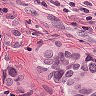
Metastatic tissue present: yes